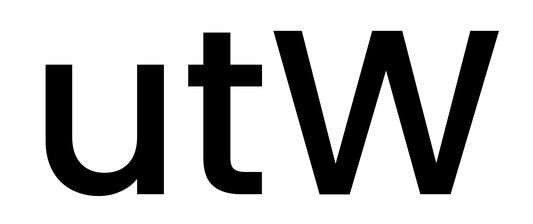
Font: Poppins-Medium